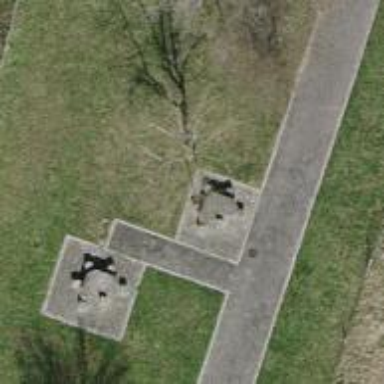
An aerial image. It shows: Picnic table located in leisure land area.